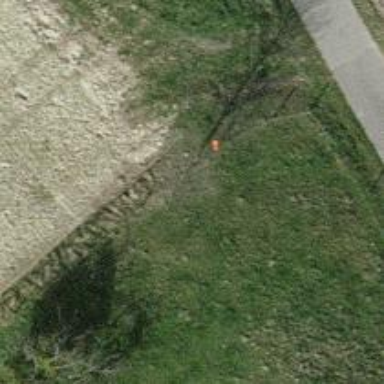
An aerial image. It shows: Aerial marker on pole.